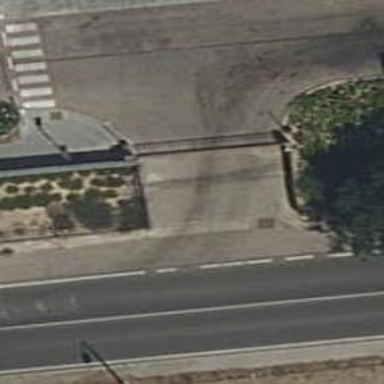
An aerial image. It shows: Gate.